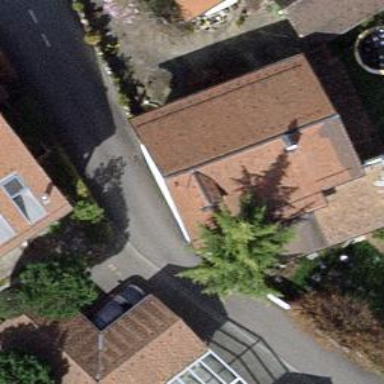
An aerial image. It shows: Asphalt road in residential area.